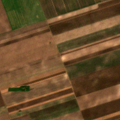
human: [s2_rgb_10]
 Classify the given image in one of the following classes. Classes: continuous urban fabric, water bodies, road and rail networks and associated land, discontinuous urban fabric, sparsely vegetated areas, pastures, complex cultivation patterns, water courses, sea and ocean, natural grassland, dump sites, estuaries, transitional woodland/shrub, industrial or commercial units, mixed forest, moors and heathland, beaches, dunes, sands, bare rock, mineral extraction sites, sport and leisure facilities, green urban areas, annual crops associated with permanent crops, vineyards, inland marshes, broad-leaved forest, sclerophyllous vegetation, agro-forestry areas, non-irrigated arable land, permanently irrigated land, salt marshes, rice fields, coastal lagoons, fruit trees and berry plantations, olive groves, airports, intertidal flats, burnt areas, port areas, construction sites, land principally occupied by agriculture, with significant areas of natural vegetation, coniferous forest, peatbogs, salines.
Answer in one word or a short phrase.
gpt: non-irrigated arable land